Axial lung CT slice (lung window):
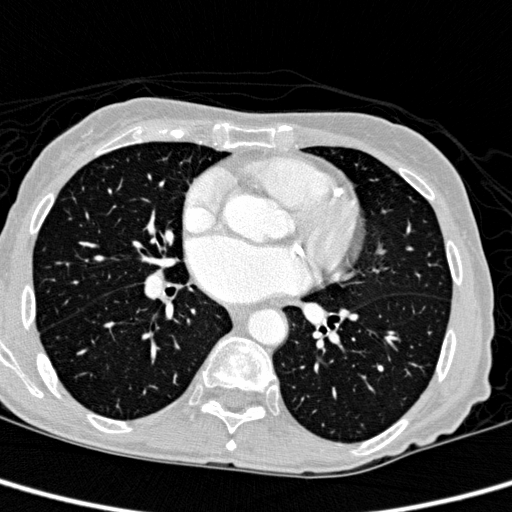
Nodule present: no